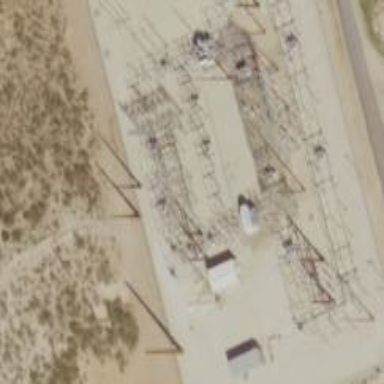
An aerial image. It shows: Switch for power supply.